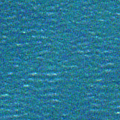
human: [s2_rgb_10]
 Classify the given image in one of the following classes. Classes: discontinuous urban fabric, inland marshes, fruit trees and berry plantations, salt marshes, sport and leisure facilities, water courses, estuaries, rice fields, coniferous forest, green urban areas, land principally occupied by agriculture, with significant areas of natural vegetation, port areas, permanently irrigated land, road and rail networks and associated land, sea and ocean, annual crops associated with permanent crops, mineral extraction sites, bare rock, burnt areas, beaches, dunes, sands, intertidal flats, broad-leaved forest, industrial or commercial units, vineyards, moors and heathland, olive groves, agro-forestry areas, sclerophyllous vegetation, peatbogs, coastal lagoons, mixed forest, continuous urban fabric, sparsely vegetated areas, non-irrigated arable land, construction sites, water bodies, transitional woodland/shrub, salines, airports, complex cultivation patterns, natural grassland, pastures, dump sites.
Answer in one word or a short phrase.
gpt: sea and ocean